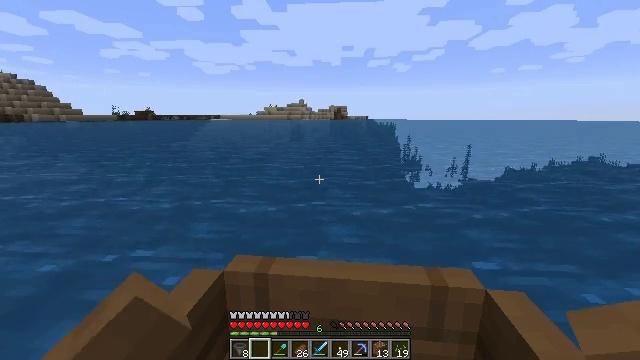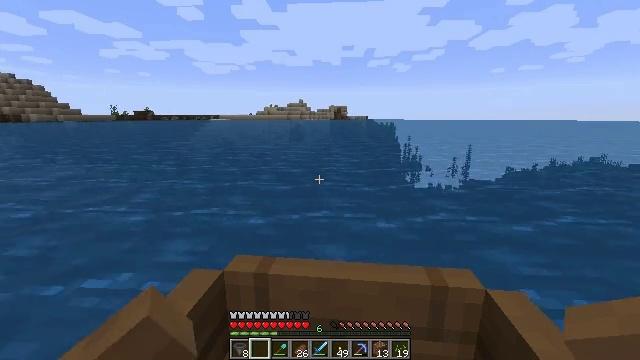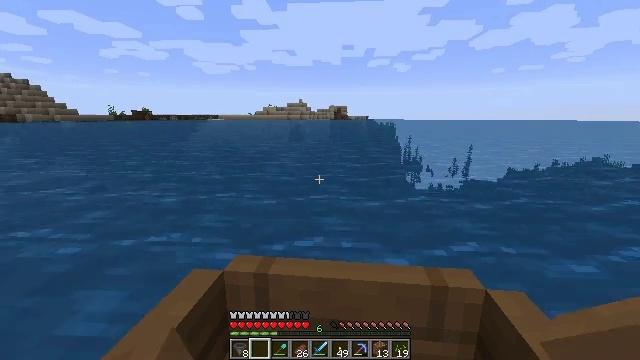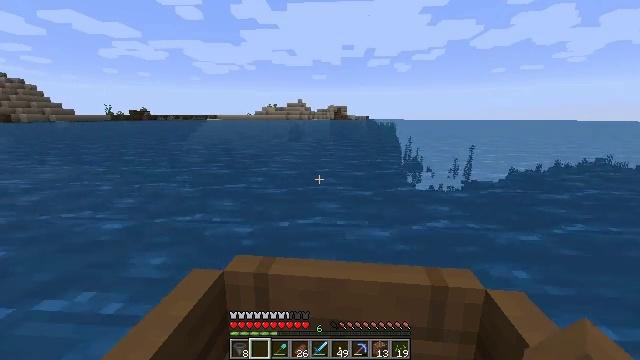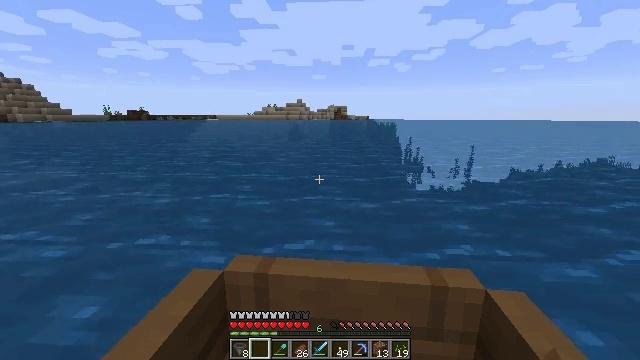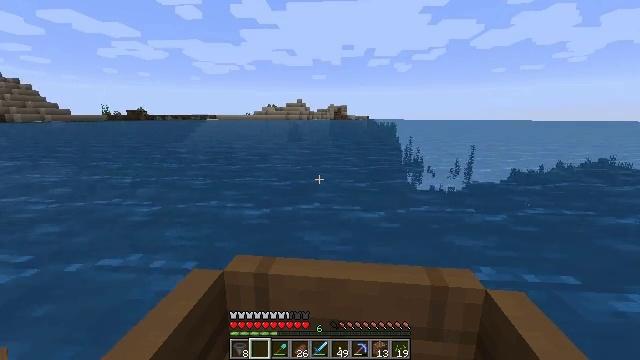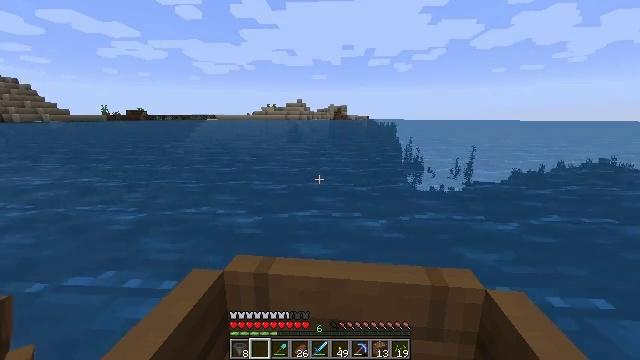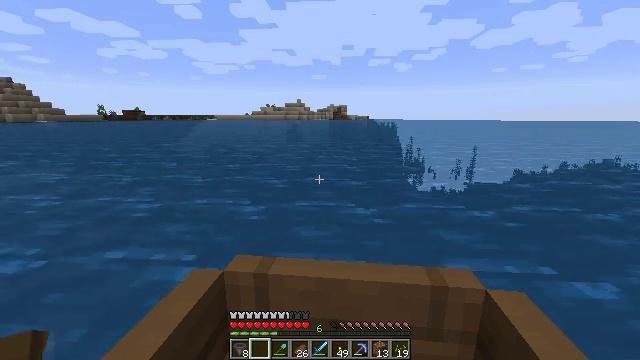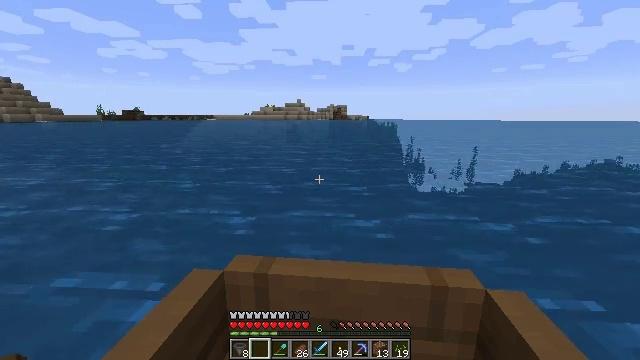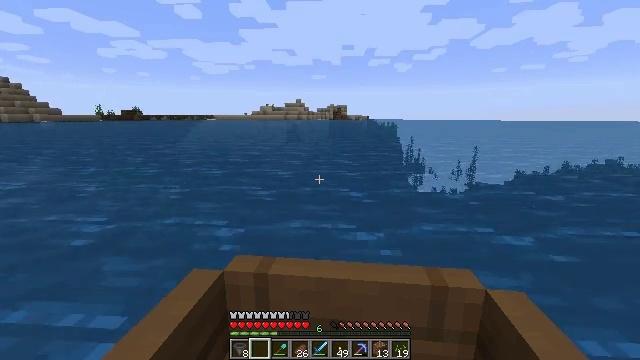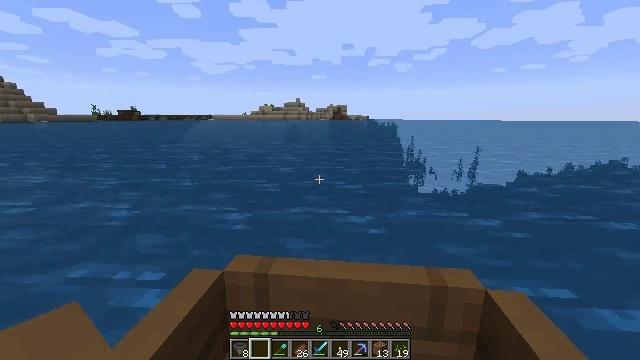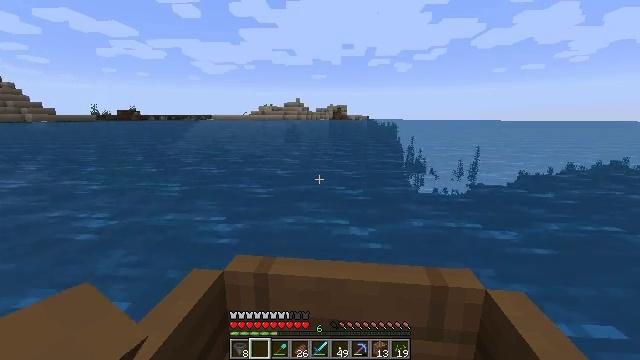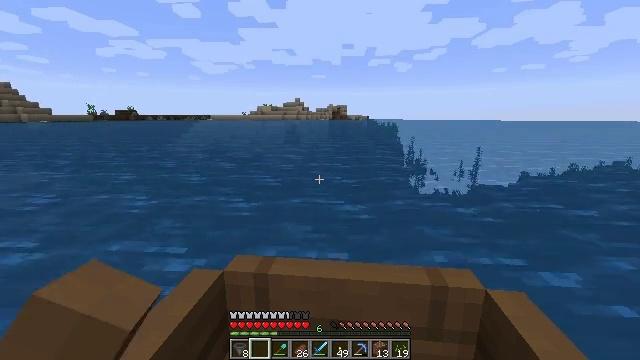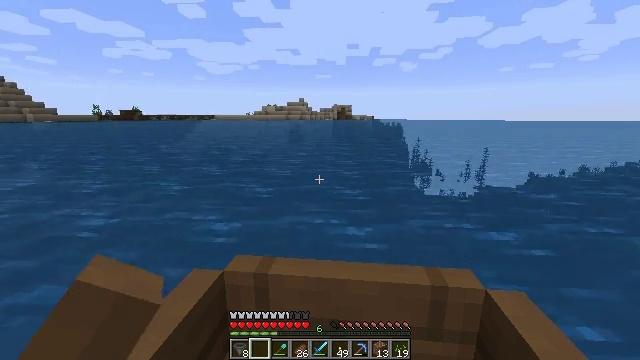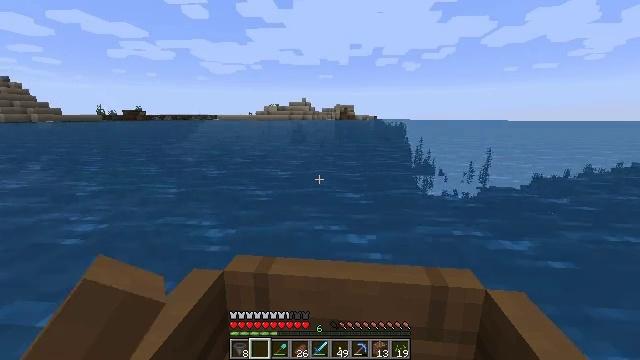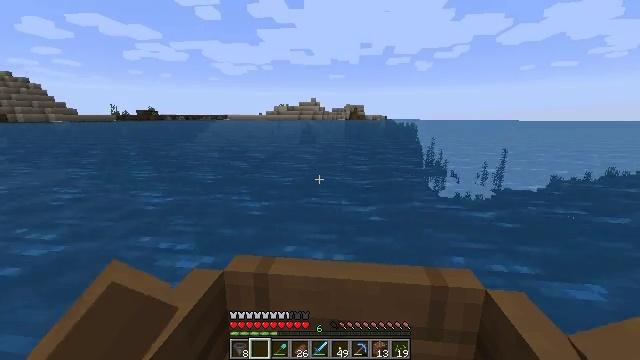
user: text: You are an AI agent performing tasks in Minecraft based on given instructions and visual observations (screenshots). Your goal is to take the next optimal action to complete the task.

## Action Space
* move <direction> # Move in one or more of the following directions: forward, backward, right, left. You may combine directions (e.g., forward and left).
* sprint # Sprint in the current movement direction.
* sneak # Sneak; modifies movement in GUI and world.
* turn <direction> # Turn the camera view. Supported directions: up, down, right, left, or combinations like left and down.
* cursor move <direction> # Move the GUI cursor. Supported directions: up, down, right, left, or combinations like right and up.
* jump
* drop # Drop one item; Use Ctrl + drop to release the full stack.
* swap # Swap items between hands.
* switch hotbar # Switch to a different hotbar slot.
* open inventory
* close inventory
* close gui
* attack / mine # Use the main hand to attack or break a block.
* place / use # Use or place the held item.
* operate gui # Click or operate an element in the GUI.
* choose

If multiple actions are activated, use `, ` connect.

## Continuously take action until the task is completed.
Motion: motion action
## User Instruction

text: Gather cactus by attacking it.
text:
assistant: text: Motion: move forward
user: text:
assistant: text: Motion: move forward
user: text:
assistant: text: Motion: move forward
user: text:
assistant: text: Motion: move forward
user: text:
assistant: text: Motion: move forward
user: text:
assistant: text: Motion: move forward
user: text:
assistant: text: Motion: move forward
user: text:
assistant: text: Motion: move forward
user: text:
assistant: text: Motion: move forward
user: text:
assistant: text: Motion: move forward
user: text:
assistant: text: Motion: move forward
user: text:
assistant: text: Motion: move forward and move left
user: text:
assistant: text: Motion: move forward and move left
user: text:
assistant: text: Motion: move forward and move left
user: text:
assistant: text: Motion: move forward
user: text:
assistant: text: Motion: move forward
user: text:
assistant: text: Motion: move forward, turn left and up
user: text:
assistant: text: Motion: move forward, turn left and up
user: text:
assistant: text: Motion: move forward, turn left and up
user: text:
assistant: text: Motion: move forward, turn left and up
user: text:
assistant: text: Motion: move forward, turn left
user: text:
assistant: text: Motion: move forward, turn left
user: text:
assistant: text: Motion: move forward, turn left
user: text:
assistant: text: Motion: move forward, turn left
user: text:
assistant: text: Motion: move forward
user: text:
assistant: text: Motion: move forward
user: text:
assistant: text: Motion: move forward
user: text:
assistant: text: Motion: move forward
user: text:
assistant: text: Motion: move forward
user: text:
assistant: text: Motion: move forward